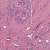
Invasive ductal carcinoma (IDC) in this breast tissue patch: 1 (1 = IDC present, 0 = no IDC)